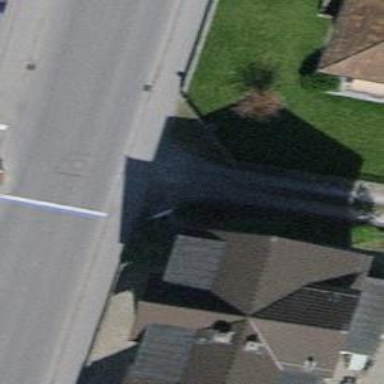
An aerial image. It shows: Asphalt sidewalk.